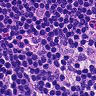
Metastatic tissue present: no